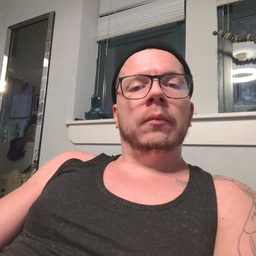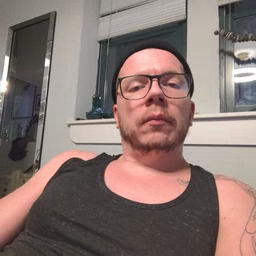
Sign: flag